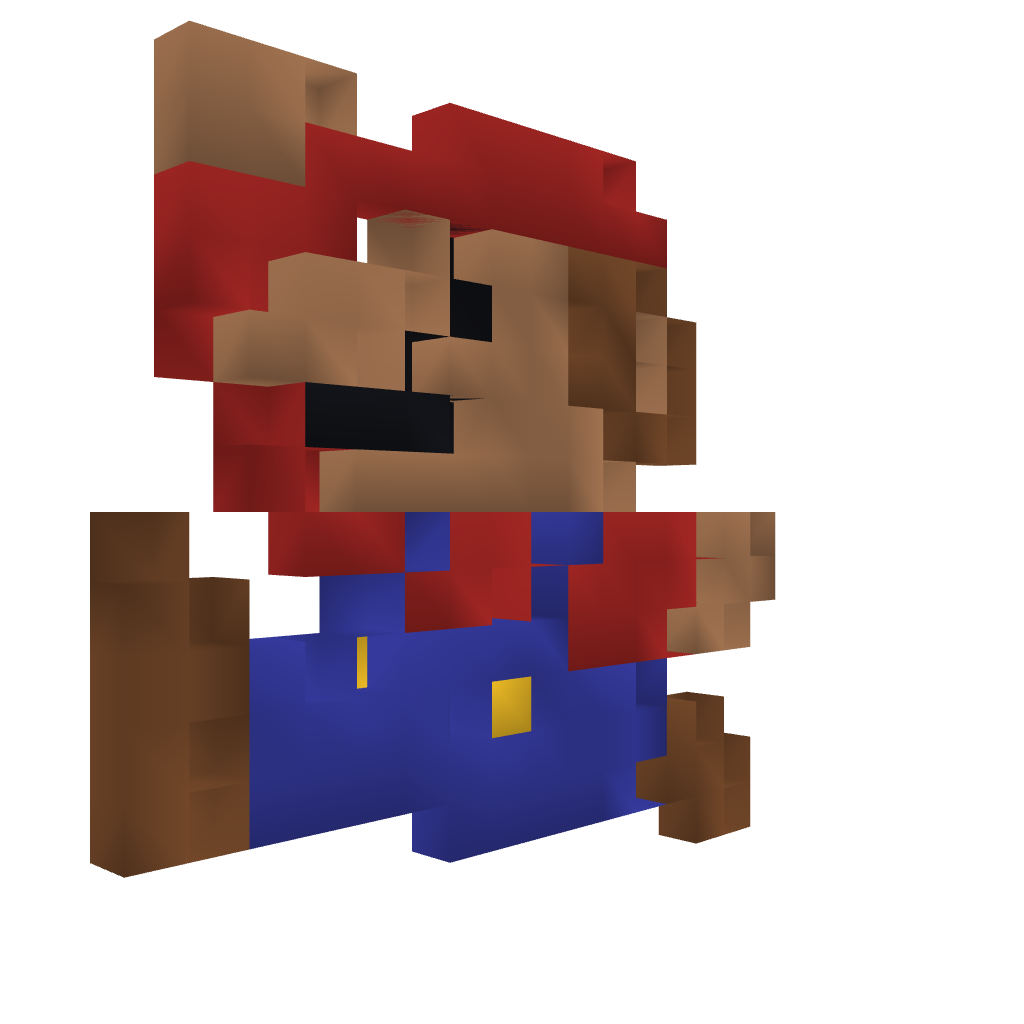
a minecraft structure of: Super Mario 8-Bit Style [Jumping]